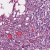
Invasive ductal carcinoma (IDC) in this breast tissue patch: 1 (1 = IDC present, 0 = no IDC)